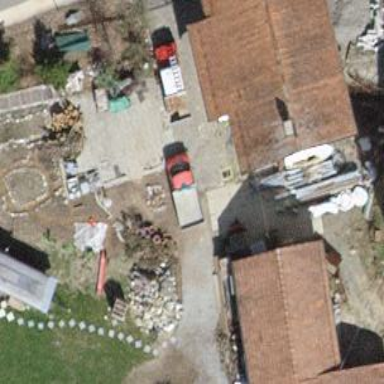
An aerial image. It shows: Detached building.